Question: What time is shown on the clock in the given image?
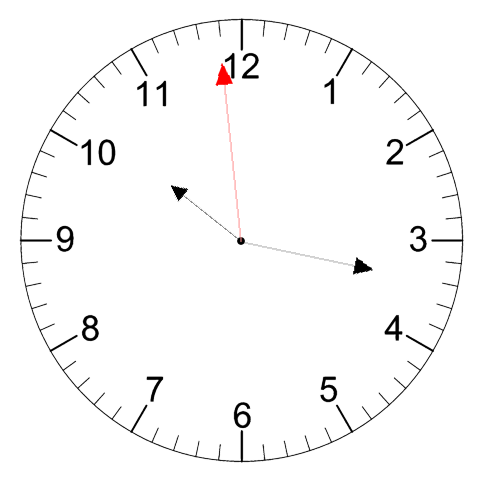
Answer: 10:16:59